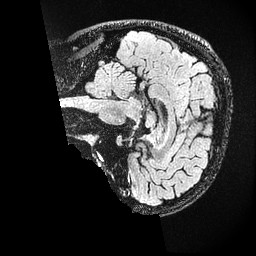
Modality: FLAIR
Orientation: sagittal
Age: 32
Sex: male
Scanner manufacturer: ge
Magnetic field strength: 3 T
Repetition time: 4.802 s
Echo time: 0.1172 s